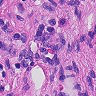
Metastatic tissue present: no